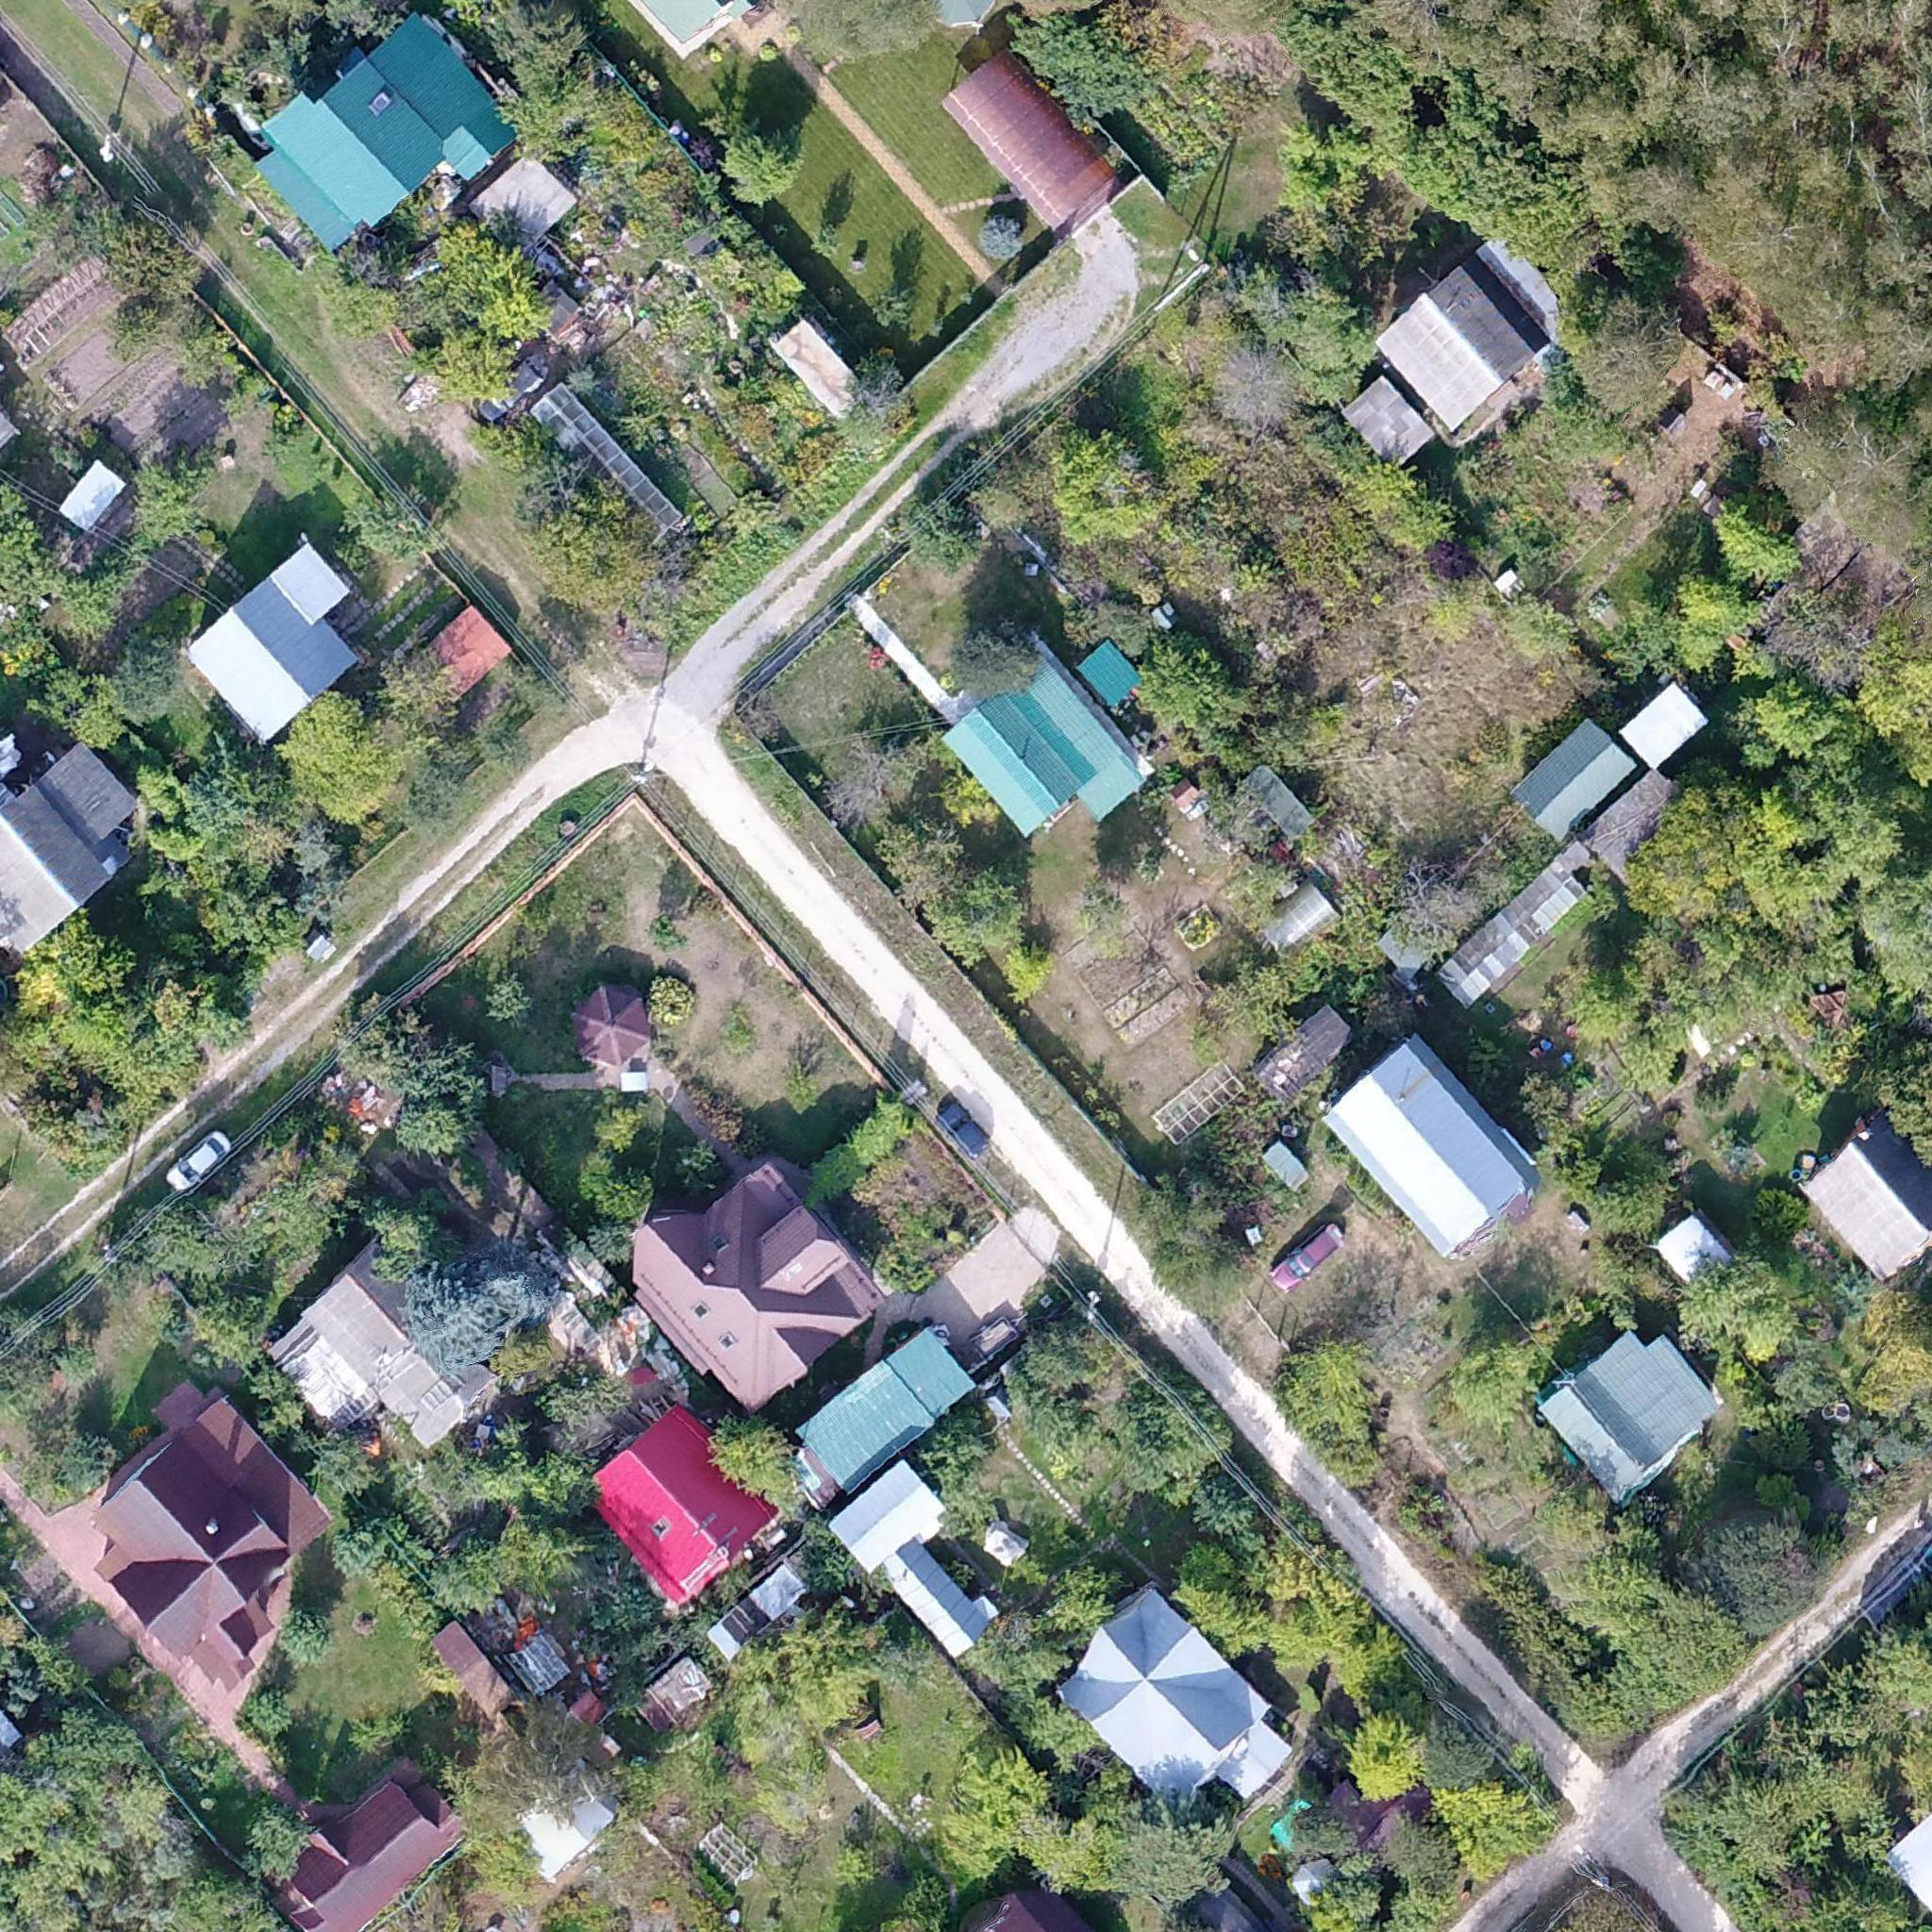
Biome: Sarmatic mixed forests